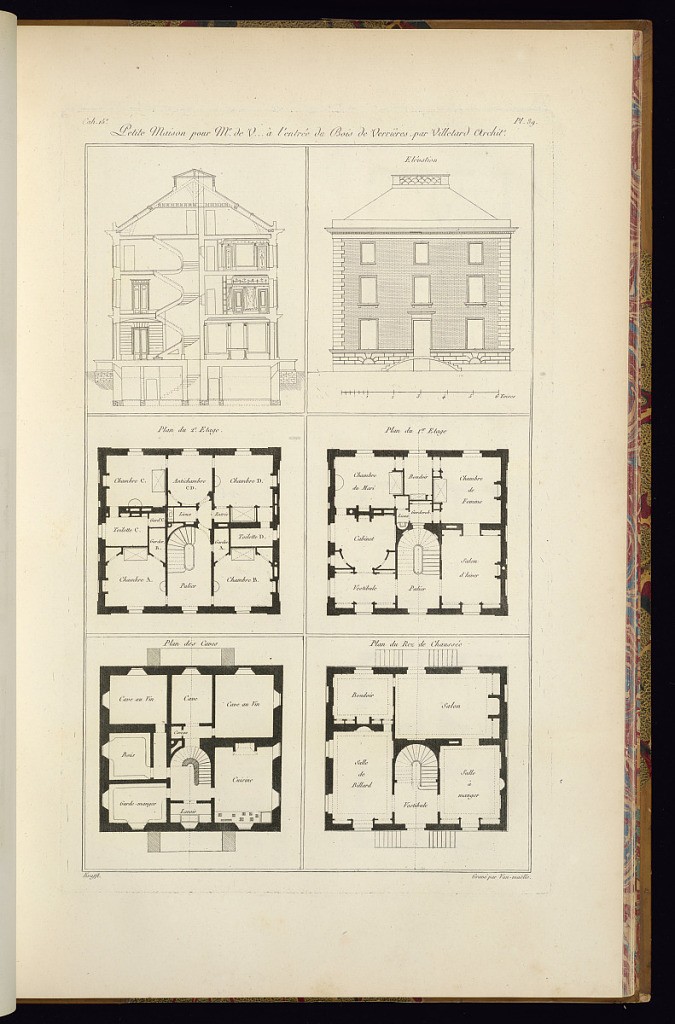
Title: Petite Maison pour Mr. de V…à l’entrée du Bois de Verrières Par Villetard Archite
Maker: Jean-Charles Krafft, French, 1764 - 1833
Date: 1812
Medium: Etching and engraving on paper
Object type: Print
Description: An architectural print with an exterior elevation, interior sectional view, and four floorplans for a house. The plate is titled, numbered, and signed